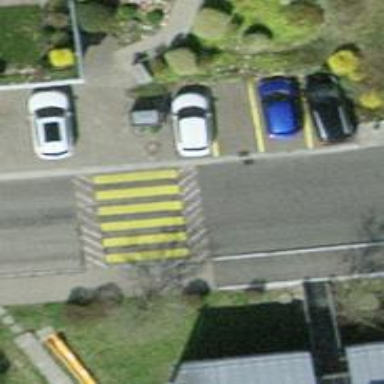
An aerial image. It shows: Marked zebra crossing with traffic calming hump.